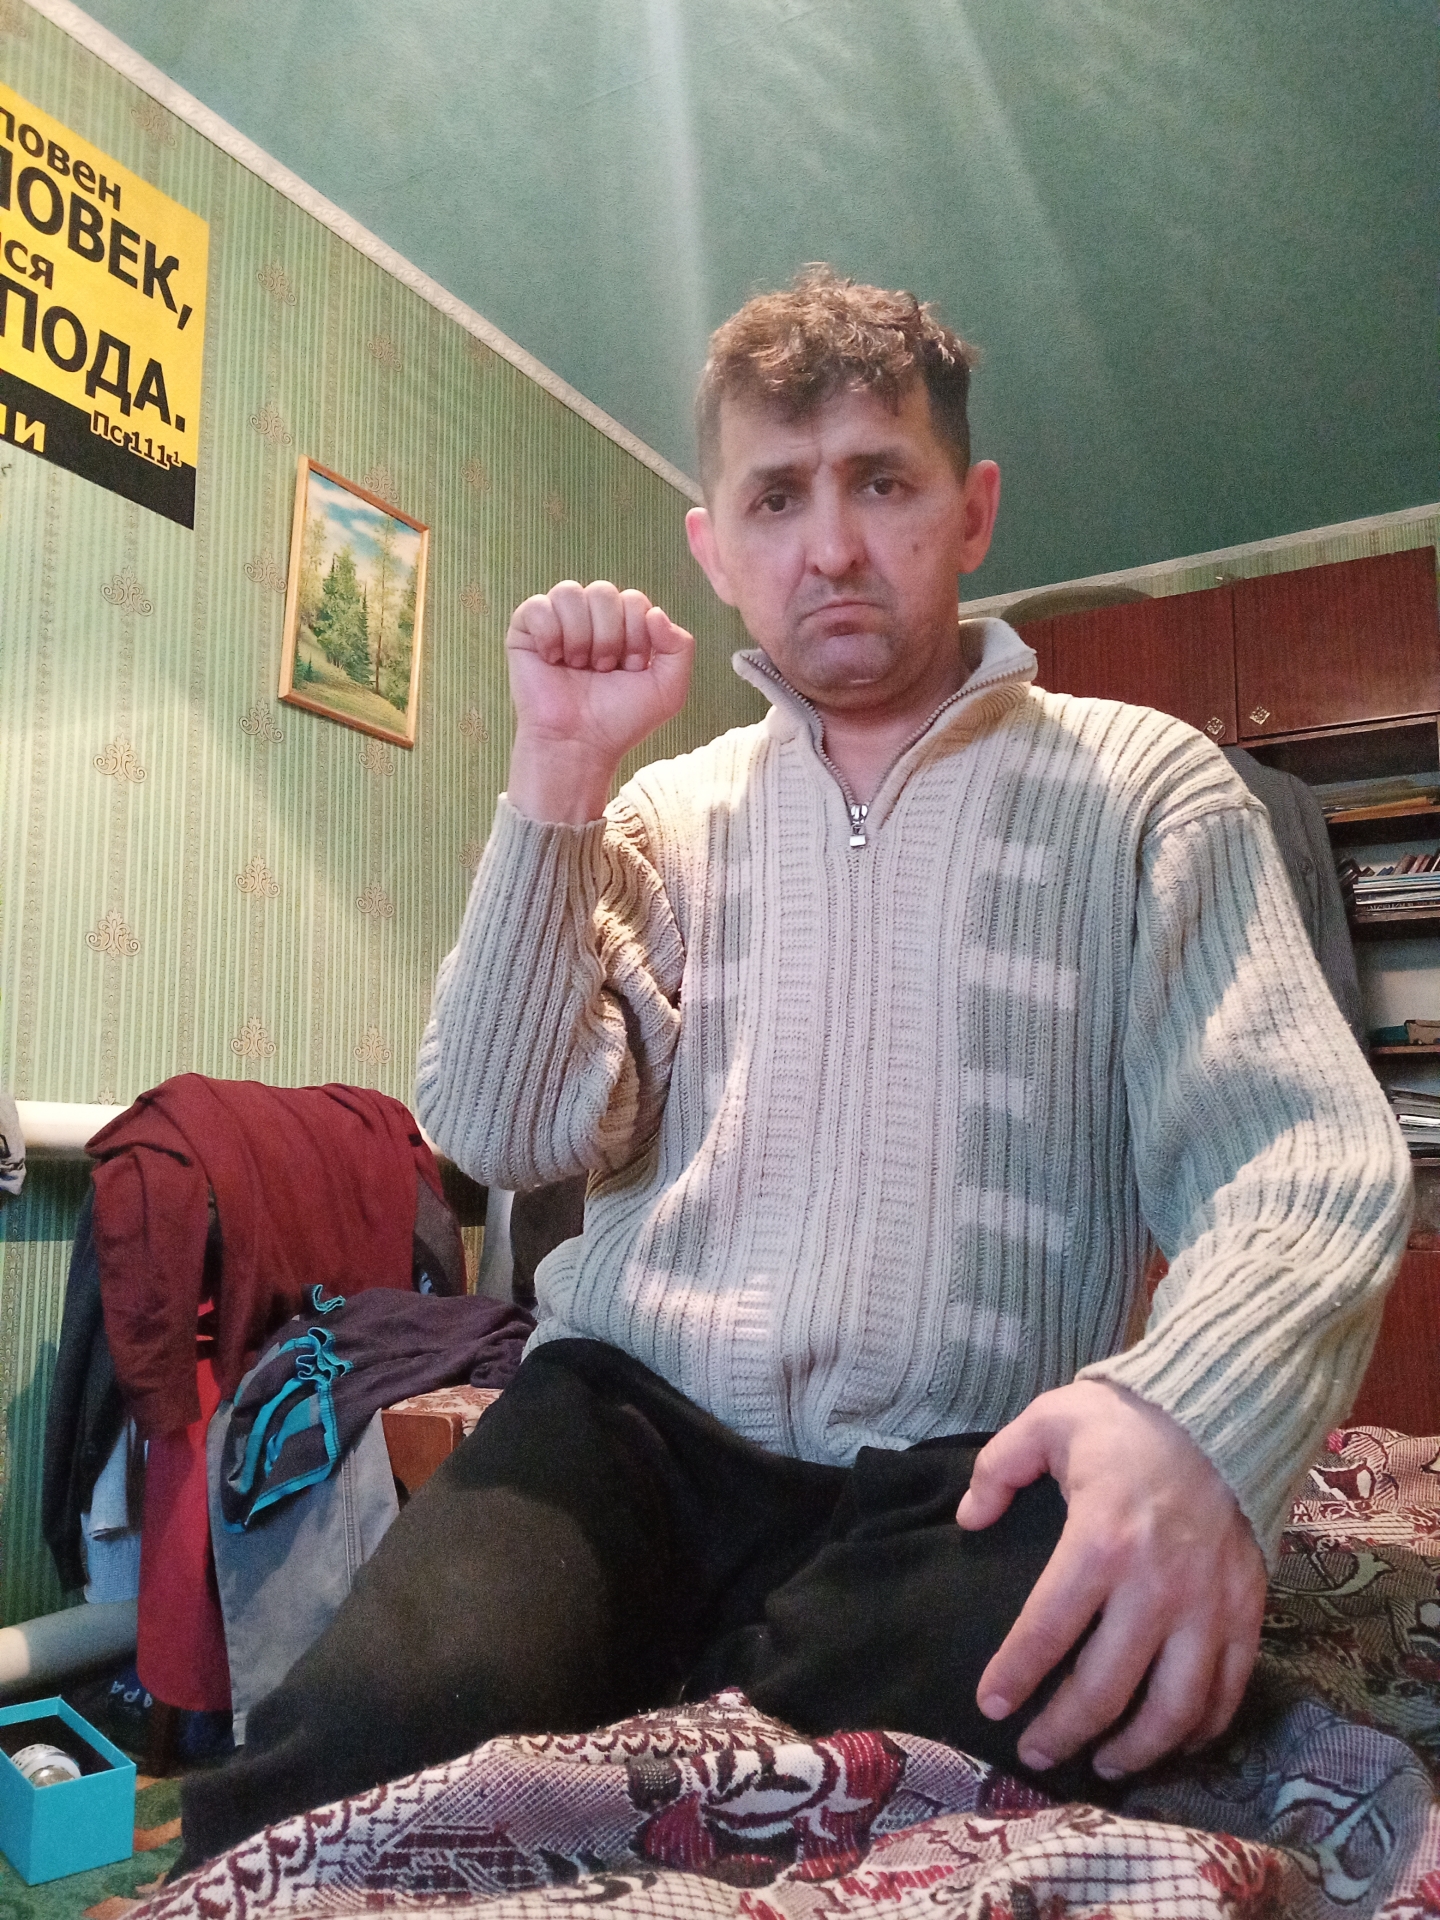
Label: noise